Question: I am using a 'ListFragment' to display a 'ListView' of Lazy Loaded 'ImageView' objects using the <URL>. I am using these to completely fill each row that is 110dp high.
The problem I am having is the images are loading at a very poor resolution:

The problem isn't the source image as it is high enough quality:
<URL>
I am centering the image and then cropping it:
'''
<?xml version="1.0" encoding="utf-8"?>
<RelativeLayout xmlns:android="http://schemas.android.com/apk/res/android"
android:layout_width="match_parent"
android:layout_height="match_parent"
android:minHeight="110dp">
<TextView
android:id="@+id/galleryTitle"
android:layout_width="wrap_content"
android:layout_height="80dp"
android:layout_marginLeft="95dp"
android:layout_marginRight="5dp"
android:gravity="center_vertical"
android:hint="16dp"
android:lineSpacingExtra="0dp"
android:lines="3"
android:text="TextView"
android:textSize="16sp"
android:textStyle="bold" />
<ImageView
android:id="@+id/galleryImageView"
android:layout_width="fill_parent"
android:layout_height="110dp"
android:scaleType="centerCrop"
android:src="@drawable/default_background" />
</RelativeLayout>
'''
Displaying the image in the row:
'''
public View getView(int position, View convertView, ViewGroup parent) {
View itemView;
TextView title;
// Get the news item object
PUCObjects.PUCPhotoGalleryItem item = items.get(position);
// Inflater Service
inflater = (LayoutInflater) context.getSystemService(Context.LAYOUT_INFLATER_SERVICE);
itemView = inflater.inflate(R.layout.photos_gallery_row, parent, false);
title = (TextView) itemView.findViewById(R.id.galleryTitle);
ImageView imageView = (ImageView) itemView.findViewById(R.id.galleryImageView);
// Set the Image
imageLoader.DisplayImage(item.imageUrlExtraLarge, imageView);
// Set the text
title.setText(item.title);
return itemView;
}
'''
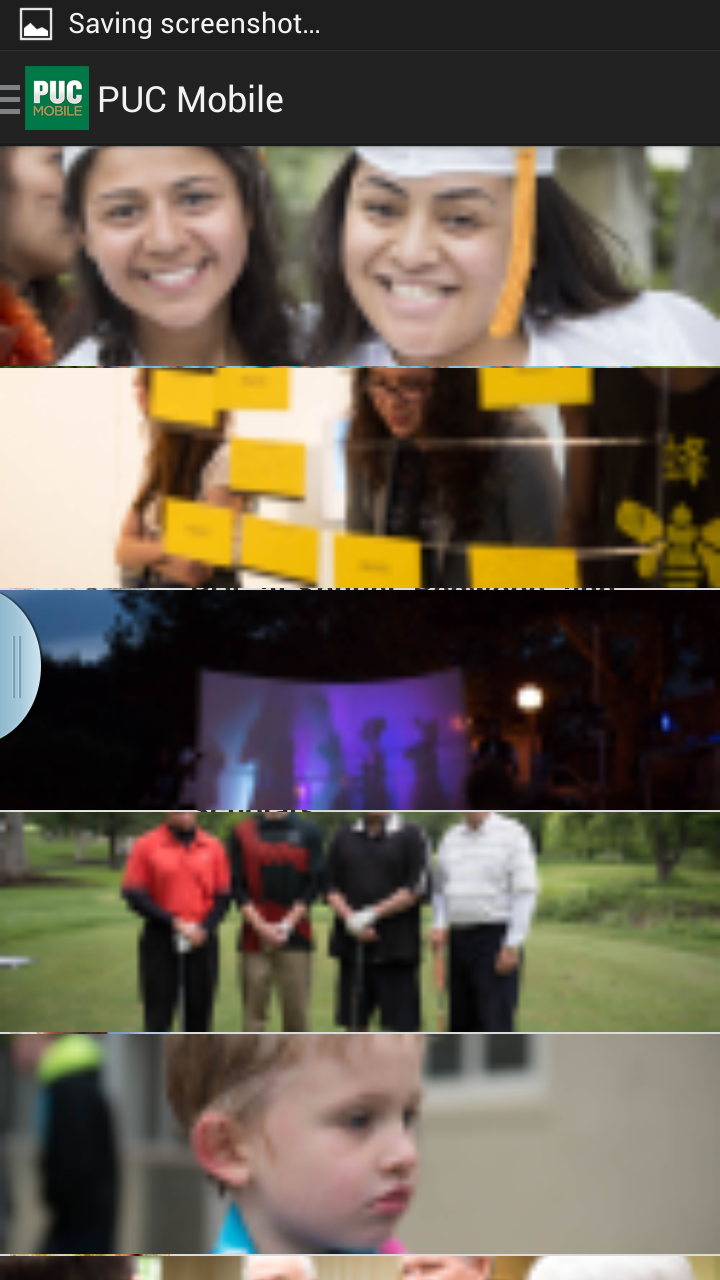
Answer: The pictures appear to be down scaled. Looking at that library the default functionality is power of 2 image sampling. I would reckon this is source of your issue.
- <URL>
For instance:
'''
DisplayImageOptions opts = new DisplayImageOptions.Builder().imageScaleType(ImageScaleType.NONE).build();
imageLoader.DisplayImage(item.imageUrlExtraLarge, imageView, opts);
'''